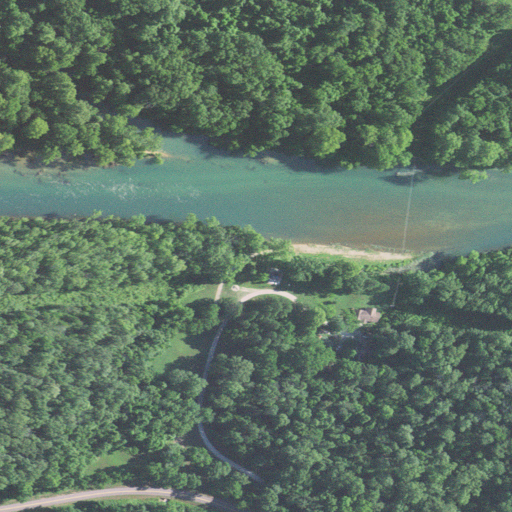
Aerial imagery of valley in Missouri named Elm Spring Hollow containing deciduous forest, woody wetlands, open water, mixed forest, open development, shrub, herbaceous wetlands, and pasture